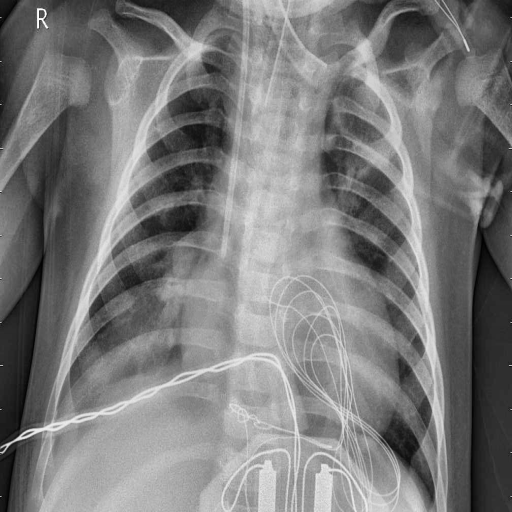
Finding: PNEUMONIA